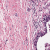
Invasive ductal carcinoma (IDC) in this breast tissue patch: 0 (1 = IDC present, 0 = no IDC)